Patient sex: M
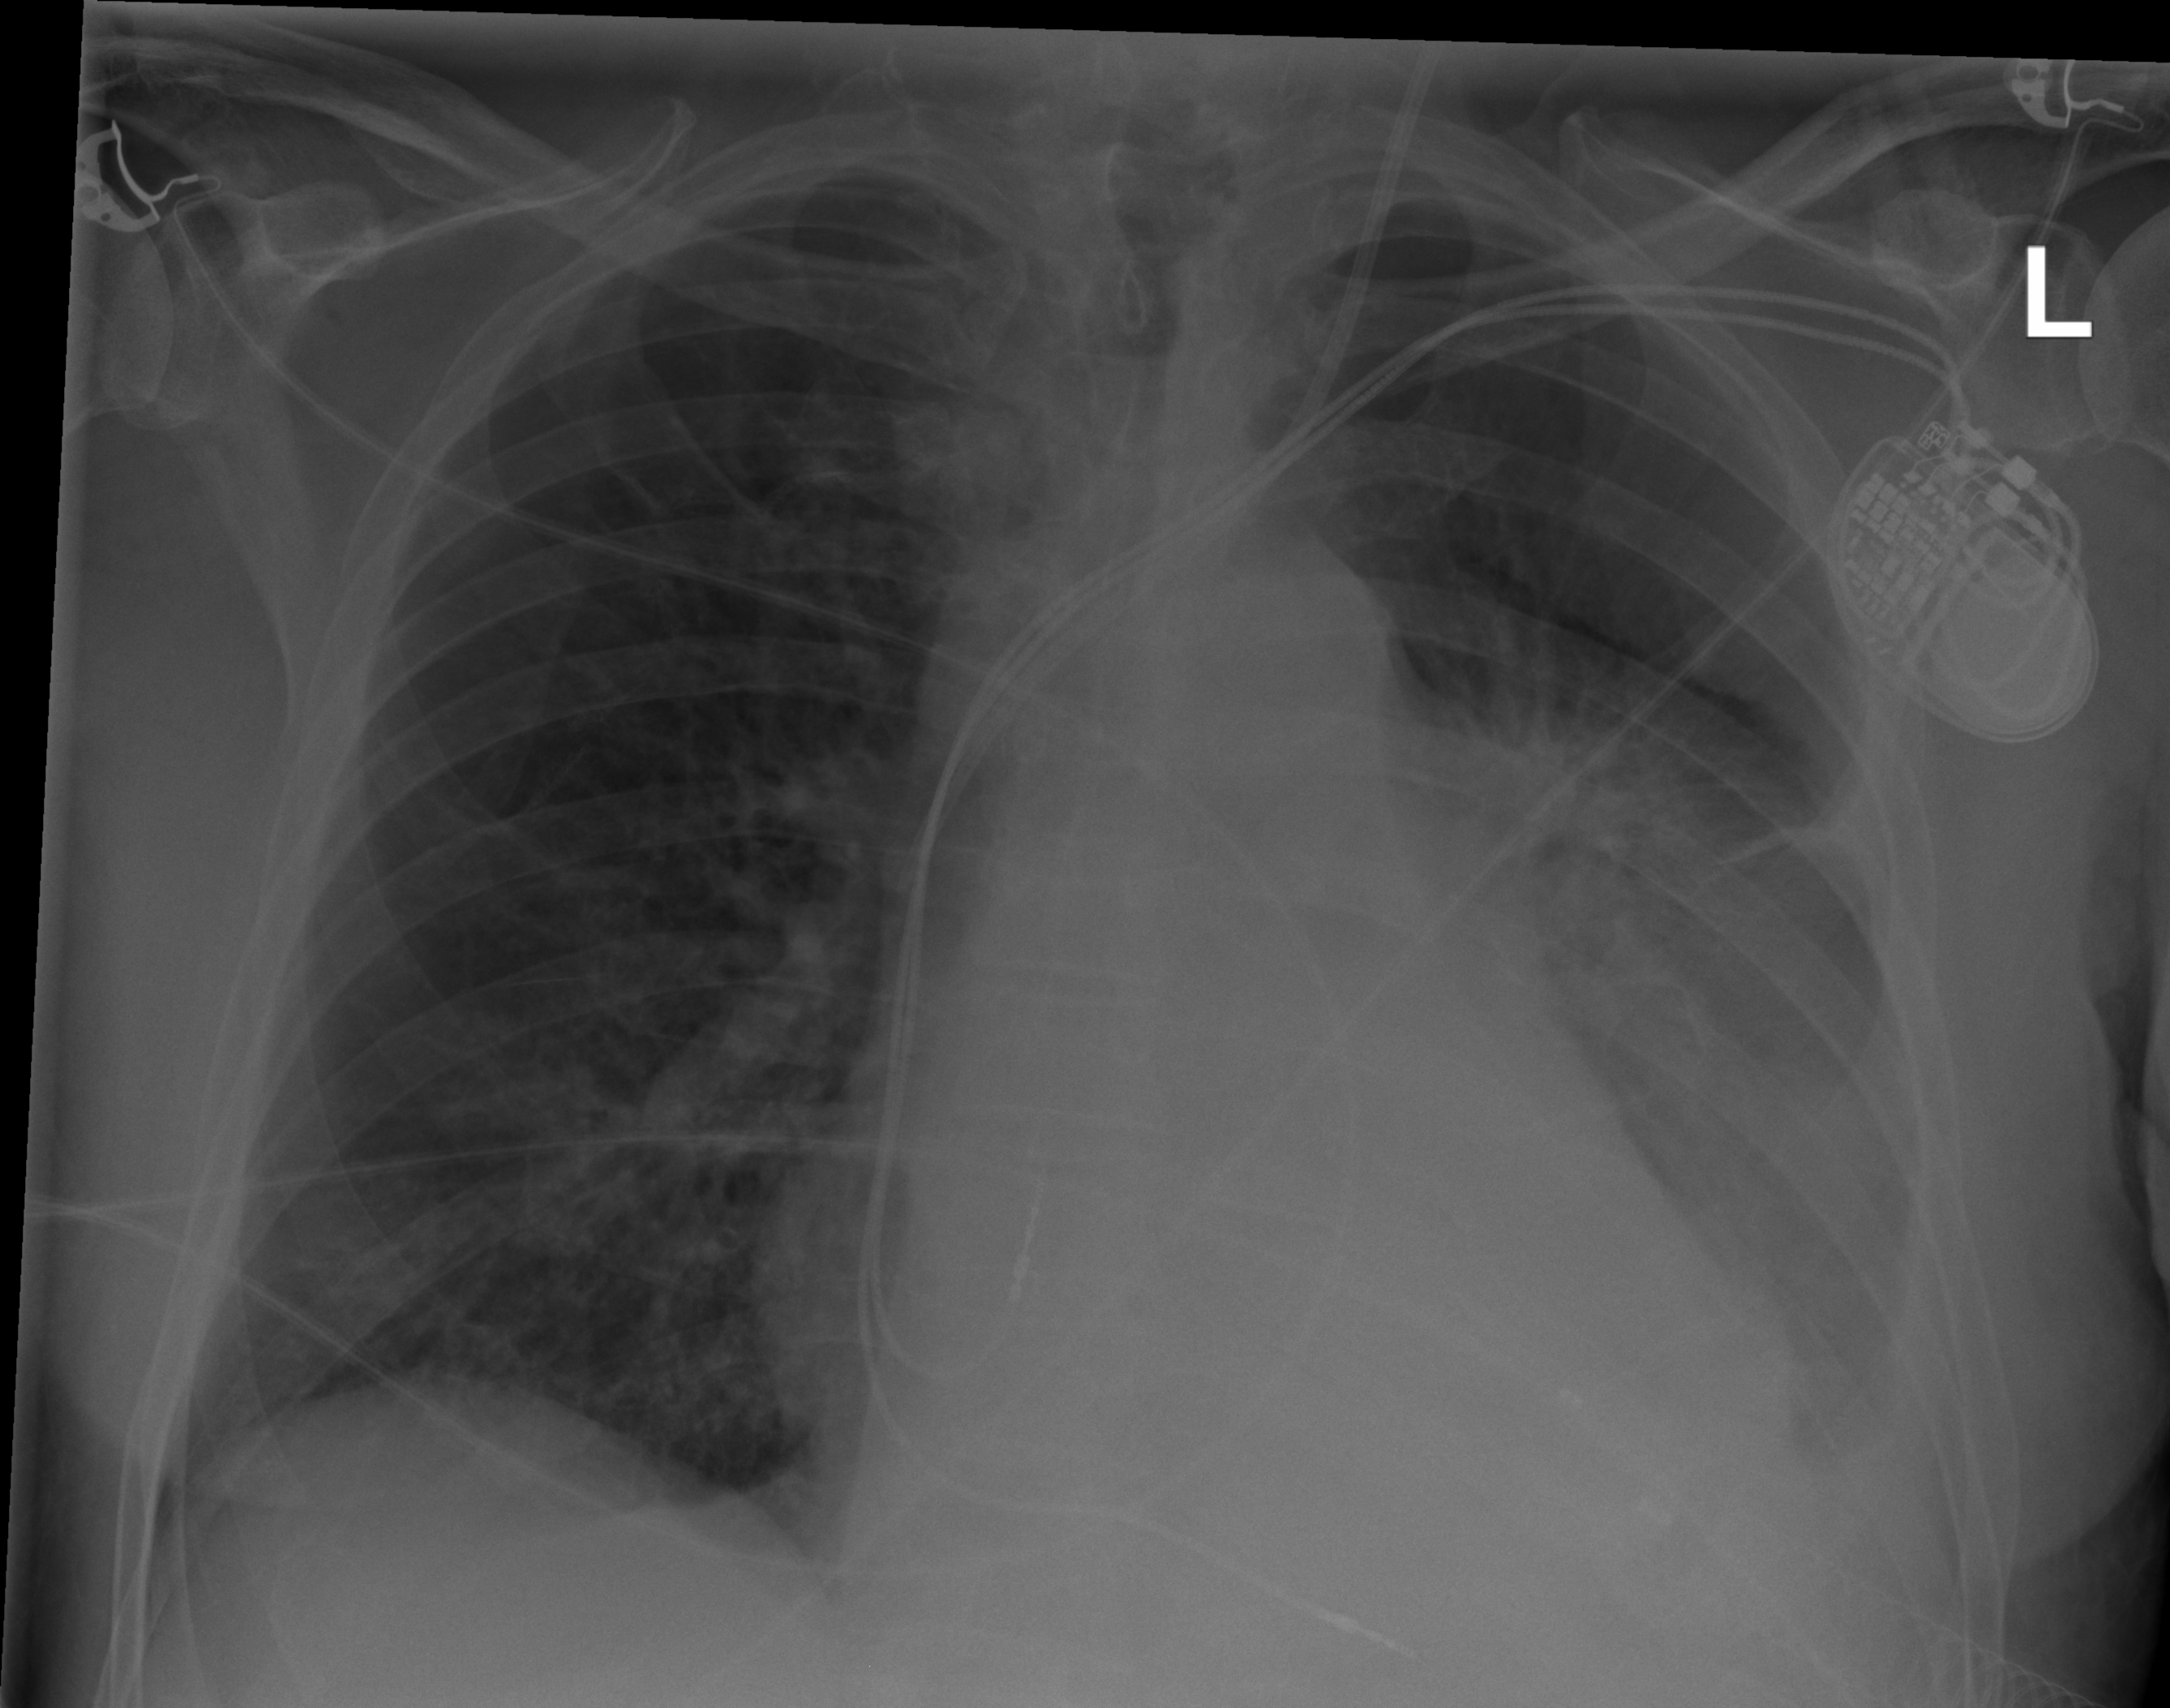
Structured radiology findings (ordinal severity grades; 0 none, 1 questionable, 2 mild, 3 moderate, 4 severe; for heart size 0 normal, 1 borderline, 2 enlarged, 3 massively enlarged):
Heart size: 2
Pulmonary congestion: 0
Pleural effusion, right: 0
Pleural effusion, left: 3
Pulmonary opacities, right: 1
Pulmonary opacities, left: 2
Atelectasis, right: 0
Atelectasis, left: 2